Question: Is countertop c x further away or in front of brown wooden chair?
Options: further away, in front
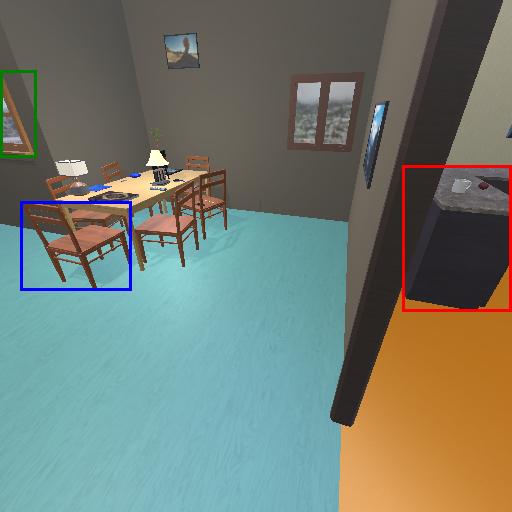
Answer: further away